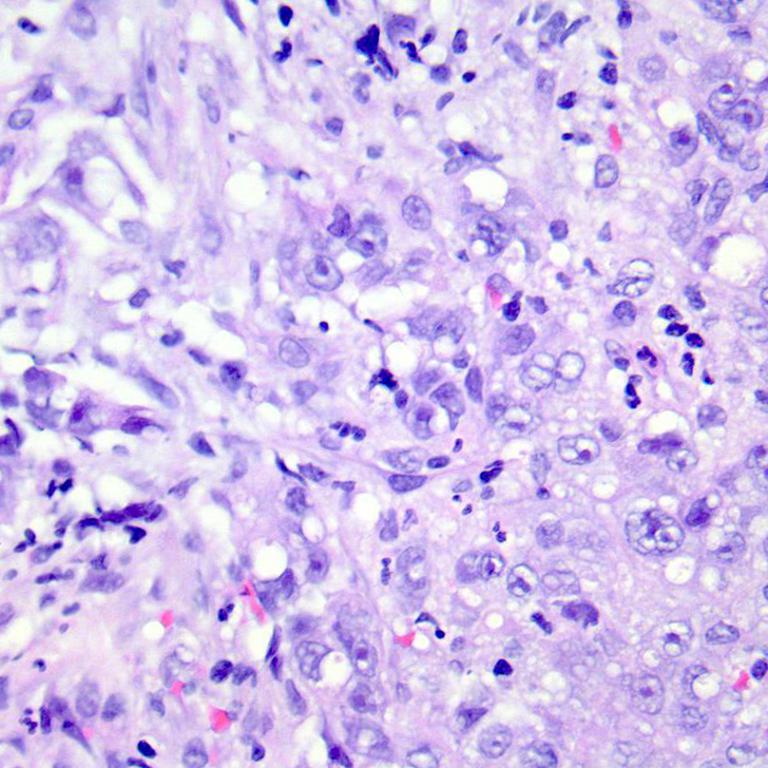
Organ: colon
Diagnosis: adenocarcinomas